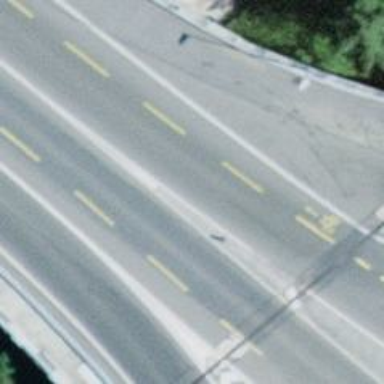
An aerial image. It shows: Secondary road on asphalt bridge.